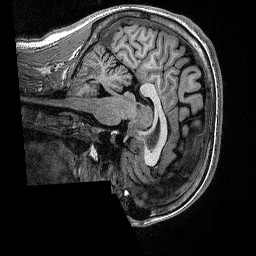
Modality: T1w
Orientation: sagittal
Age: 25
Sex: male
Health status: healthy
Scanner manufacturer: siemens
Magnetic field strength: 1.5 T
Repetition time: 2.73 s
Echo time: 0.00357 s